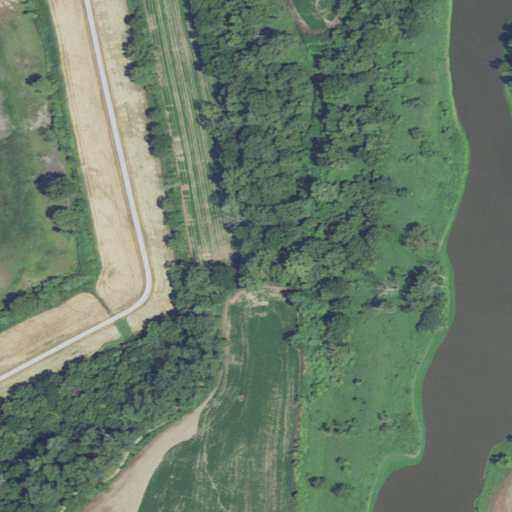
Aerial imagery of valley in Missouri named Midway Crevasse containing cultivated crops, woody wetlands, open water, open development, and herbaceous wetlands